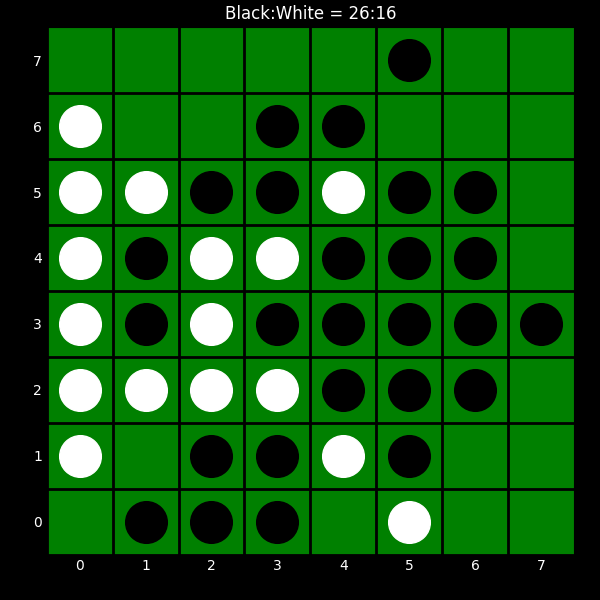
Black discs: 26
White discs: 16